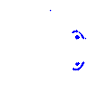
Particle: kaon